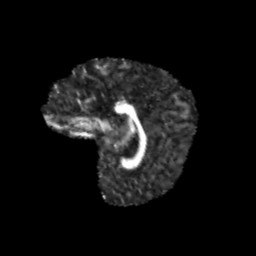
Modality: FA
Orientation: sagittal
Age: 11
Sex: female
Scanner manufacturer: siemens
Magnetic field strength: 3 T
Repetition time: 3.8 s
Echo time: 0.07 s